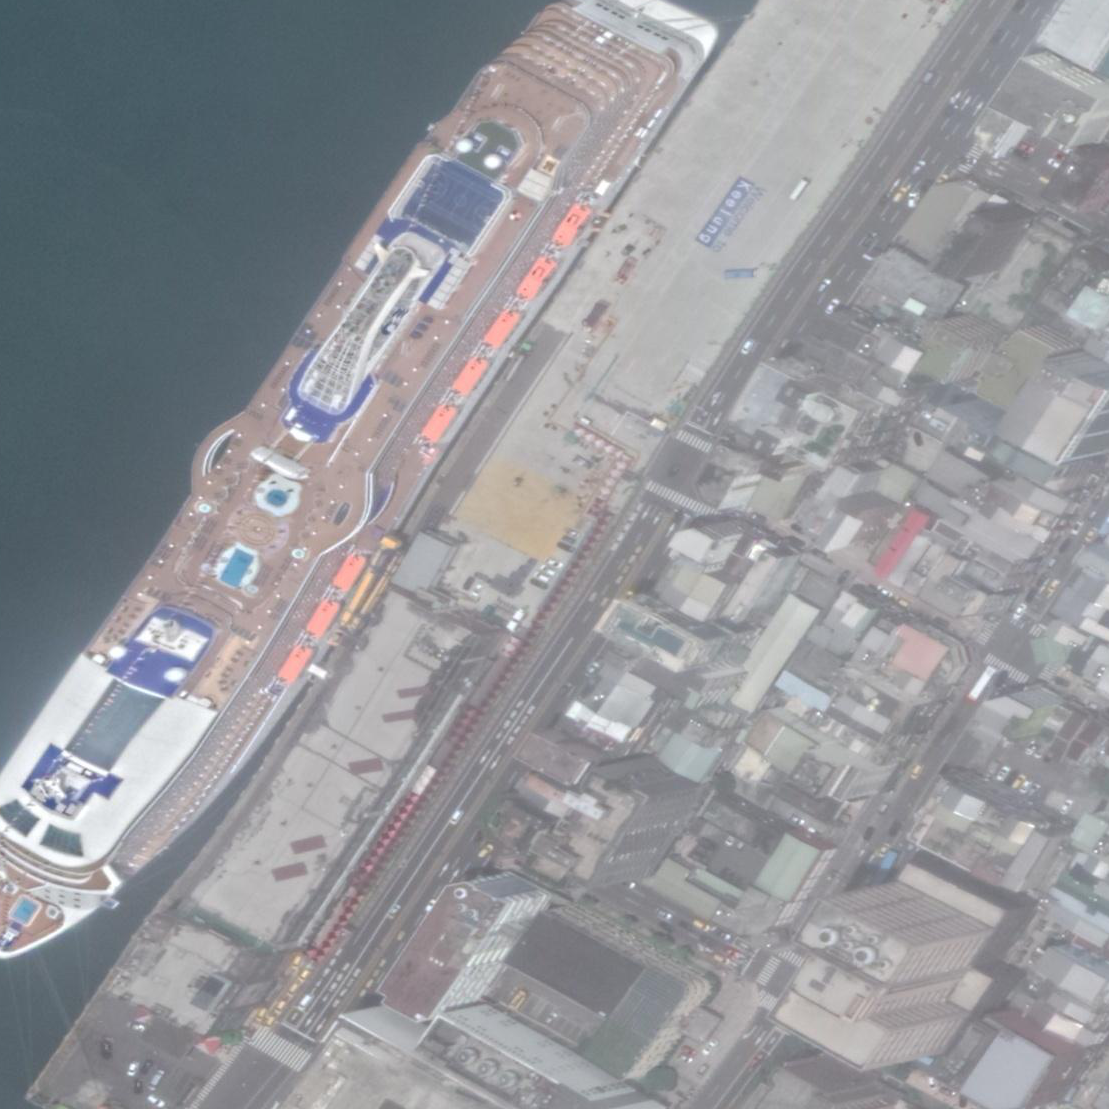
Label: Megayacht